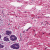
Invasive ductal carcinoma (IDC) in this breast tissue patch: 0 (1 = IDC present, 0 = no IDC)